Question: I like the kindle for iPhone's navigation - the one which enables you to just slide the titles in the navigation bar to move from one view to another. (I'm attaching the image)
However, I was searching for a long time yesterday and I cannot find anybody who has done something similar.
Would you have any ideas on how to do this?
UPDATE: May 24, 2012
So now I have codes. Thanks to this tutorial <URL> But I still cannot achieve the same effect that the kindle app's nav bar has. I can now peek on the left and the right item but my scroll view skips the labels which are on the odd indices of my array. Let's say I have 'Favourites', 'All Products', and 'Categories'. When I swipe left, I move from 'Favourites' to 'Categories' and skip 'All Products'
Here's the code.
'''
#pragma mark -
- (void)loadVisiblePages {
// First, determine which page is currently visible
CGFloat pageWidth = self.scrollView.frame.size.width;
NSInteger page = (NSInteger)floor((self.scrollView.contentOffset.x * 2.0f + pageWidth) / (pageWidth * 2.0f));
// Update the page control
self.pageControl.currentPage = page;
// Work out which pages we want to load
NSInteger firstPage = page - 1;
NSInteger lastPage = page + 1;
// Purge anything before the first page
for (NSInteger i=0; i<firstPage; i++) {
[self purgePage:i];
}
for (NSInteger i=firstPage; i<=lastPage; i++) {
[self loadPage:i];
}
for (NSInteger i=lastPage+1; i<self.pageImages.count; i++) {
[self purgePage:i];
}
}
- (void)loadPage:(NSInteger)page {
if (page < 0 || page >= self.pageImages.count) {
// If it's outside the range of what we have to display, then do nothing
return;
}
// Load an individual page, first seeing if we've already loaded it
UIView *pageView = [self.pageViews objectAtIndex:page];
if ((NSNull*)pageView == [NSNull null]) {
CGRect frame = self.scrollView.bounds;
//frame.origin.x = frame.size.width * page;
frame.origin.x = (frame.size.width /2) * page;
frame.origin.y = 0.0f;
//
frame = CGRectInset(frame, 10.0f, 0.0f);
//self.scrollView.bounds = frame;
/* == orig line
UIImageView *newPageView = [[UIImageView alloc] initWithImage:[self.pageImages objectAtIndex:page]];
newPageView.contentMode = UIViewContentModeScaleAspectFit;
newPageView.frame = frame;
*/
UILabel *newPageView = [[UILabel alloc] init];
newPageView.text = [self.pageImages objectAtIndex:page];
newPageView.textColor = [UIColor whiteColor];
//newPageView.textColor = [UIColor grayColor];
newPageView.textAlignment = UITextAlignmentCenter;
newPageView.font = [UIFont fontWithName:@"Helvetica-Bold" size:20];
[newPageView setBackgroundColor:[UIColor clearColor]];
newPageView.frame = frame;
[self.scrollView addSubview:newPageView];
[self.pageViews replaceObjectAtIndex:page withObject:newPageView];
}
}
- (void)purgePage:(NSInteger)page {
if (page < 0 || page >= self.pageImages.count) {
// If it's outside the range of what we have to display, then do nothing
return;
}
// Remove a page from the scroll view and reset the container array
UIView *pageView = [self.pageViews objectAtIndex:page];
if ((NSNull*)pageView != [NSNull null]) {
//[pageView removeFromSuperview];
//[self.pageViews replaceObjectAtIndex:page withObject:[NSNull null]];
}
}
- (void)viewDidLoad
{
[super viewDidLoad];
//scroll view stuff
self.scrollView.delegate = self;
//attempt to make size of scrollview smaller
//CGRect frame = self.scrollView.bounds;
//frame = CGRectInset(frame, 10.0f, 0.0f);
//CGFloat width = self.scrollView.frame.size.width/2.0f;
self.pageImages = [NSArray arrayWithObjects:@"Favourites", @"All Products", @"Categories",@"Boo yah", nil];
NSInteger pageCount = self.pageImages.count;
// Set up the page control
self.pageControl.currentPage = 0;
self.pageControl.numberOfPages = pageCount;
// Set up the array to hold the views for each page
self.pageViews = [[NSMutableArray alloc] init];
for (NSInteger i = 0; i < pageCount; ++i) {
[self.pageViews addObject:[NSNull null]];
}
}
- (void) viewWillAppear:(BOOL)animated{
[super viewWillAppear:animated];
CGSize pagesScrollViewSize = self.scrollView.frame.size;
//self.scrollView.contentSize = CGSizeMake(pagesScrollViewSize.width * self.pageImages.count, pagesScrollViewSize.height);
//This modifies the size of the scroll view, I can't seem to get it right
self.scrollView.contentSize = CGSizeMake((pagesScrollViewSize.width / 1.50f )* self.pageImages.count, self.scrollView.frame.size.height);
// Load the initial set of pages that are on screen
[self loadVisiblePages];
}
- (void)scrollViewDidScroll:(UIScrollView *)scrollView {
// Load the pages which are now on screen
[self loadVisiblePages];
}
'''
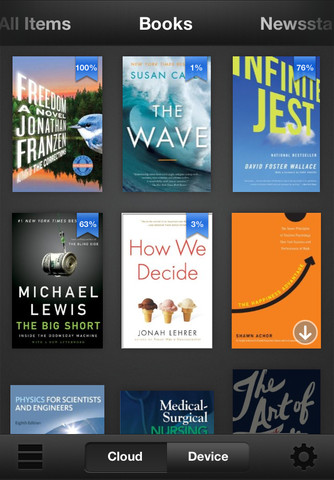
Answer: <URL> is a nice open source project with lots of scroll types.